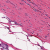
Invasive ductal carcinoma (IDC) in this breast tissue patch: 0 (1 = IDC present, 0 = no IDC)